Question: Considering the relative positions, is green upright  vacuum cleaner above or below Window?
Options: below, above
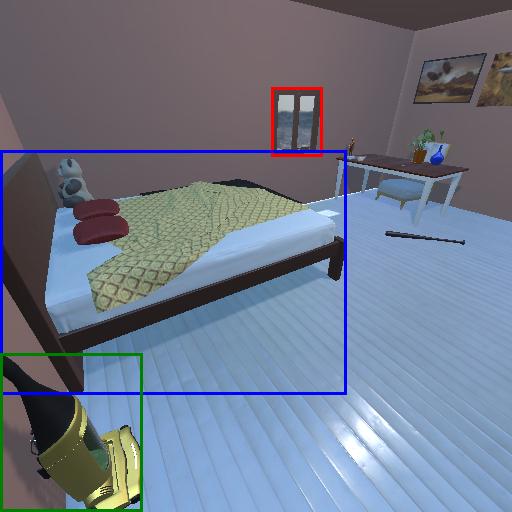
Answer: below